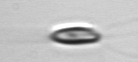
Label: Chrysochromulina